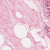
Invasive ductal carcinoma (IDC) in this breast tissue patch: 0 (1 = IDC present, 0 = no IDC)